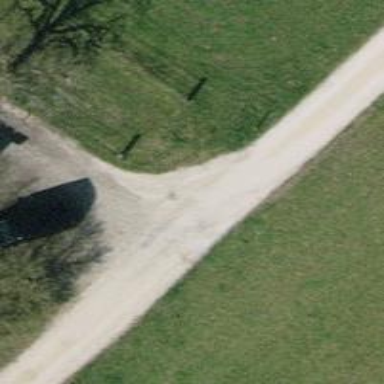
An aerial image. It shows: Track with fine gravel surface graded as grade 2.